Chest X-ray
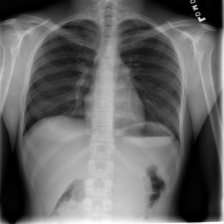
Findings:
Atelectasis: negative
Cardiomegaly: negative
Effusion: negative
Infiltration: negative
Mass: negative
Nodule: negative
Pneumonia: negative
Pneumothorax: negative
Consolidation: negative
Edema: negative
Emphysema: negative
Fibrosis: negative
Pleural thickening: negative
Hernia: negative